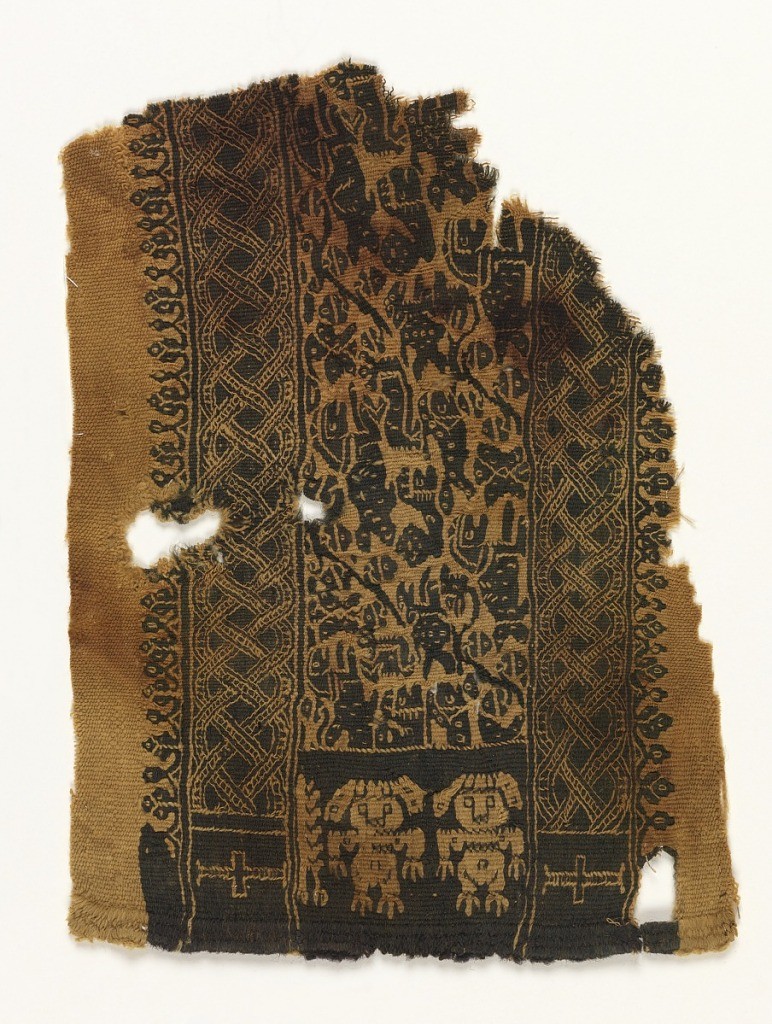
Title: Fragment
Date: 9th–12th century
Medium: wool Technique: tapestry weave (plain weave) with eccentric weft
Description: Coptic fragment has a center band with animal figures, flanked on each side by bands of interlacing pattern. Two human figures at selvedge edge.